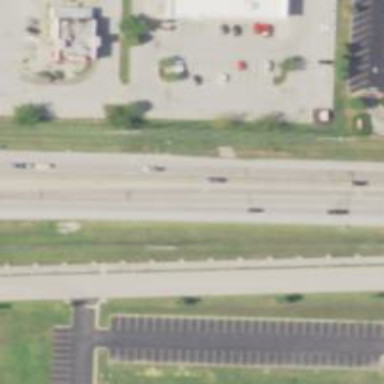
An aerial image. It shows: Primary highway.